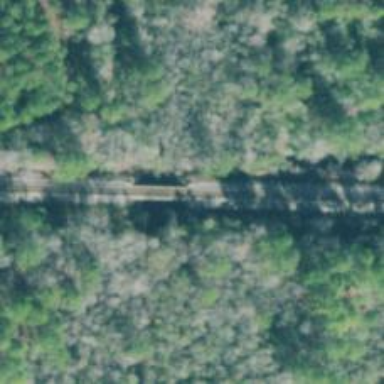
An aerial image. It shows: Bridge over railway line.